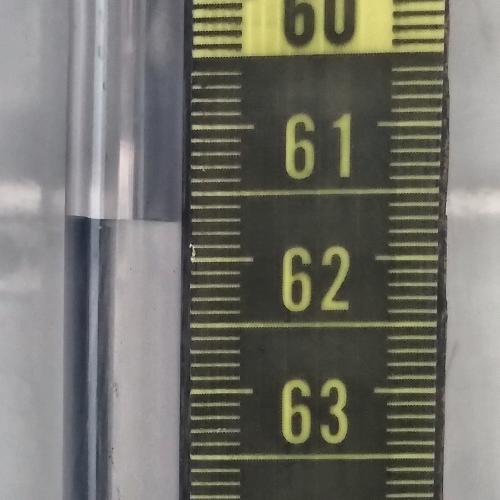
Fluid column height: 61.7 cm